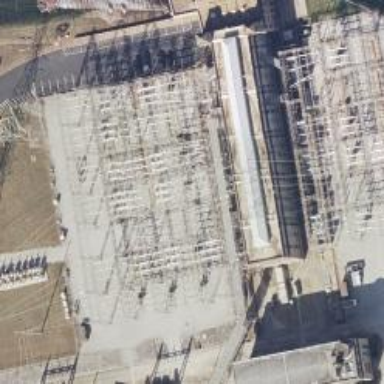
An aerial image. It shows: Switch used for power control.